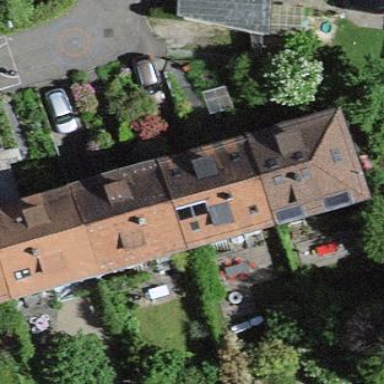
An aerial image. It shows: Terrace building.